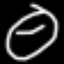
Label: clock